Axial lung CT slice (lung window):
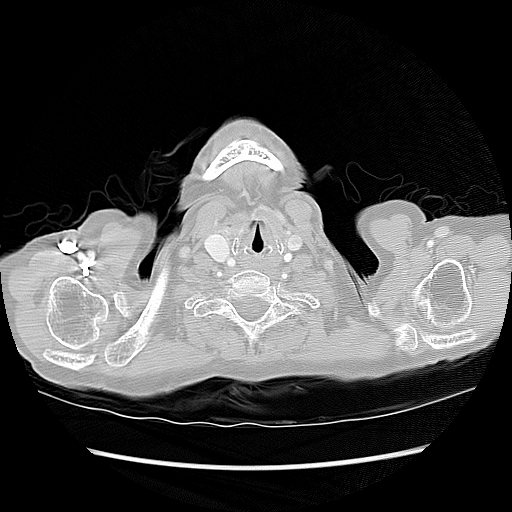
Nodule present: no